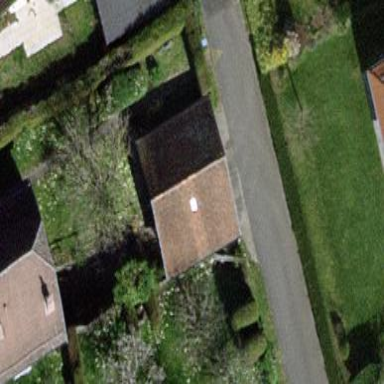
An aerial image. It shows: Simple and straightforward house.